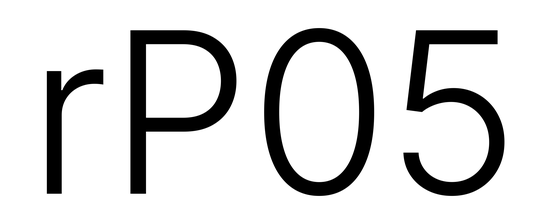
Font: Inter_Light